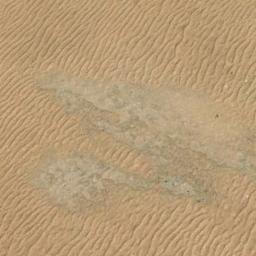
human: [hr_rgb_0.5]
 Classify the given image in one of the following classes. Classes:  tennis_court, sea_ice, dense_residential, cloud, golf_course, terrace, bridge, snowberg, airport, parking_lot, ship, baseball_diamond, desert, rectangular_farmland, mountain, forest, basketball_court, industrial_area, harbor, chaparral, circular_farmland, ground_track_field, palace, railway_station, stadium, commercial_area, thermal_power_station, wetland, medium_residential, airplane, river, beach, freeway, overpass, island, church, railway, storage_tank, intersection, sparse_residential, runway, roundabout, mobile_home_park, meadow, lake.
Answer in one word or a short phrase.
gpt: desert